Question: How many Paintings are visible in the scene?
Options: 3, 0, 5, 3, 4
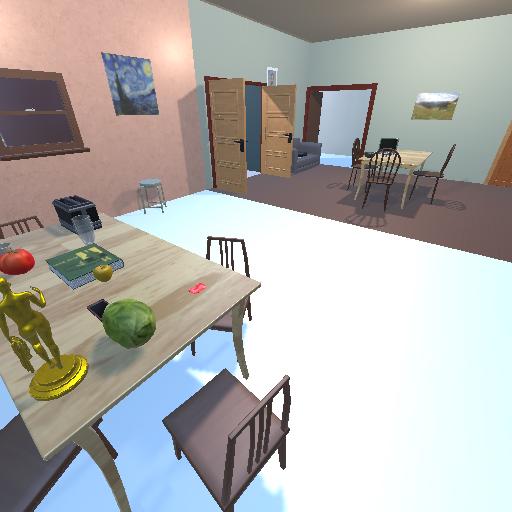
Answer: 3